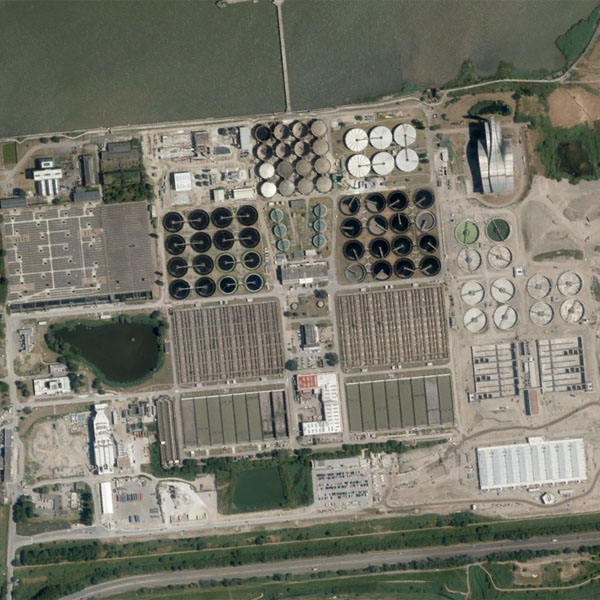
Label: StorageTanks